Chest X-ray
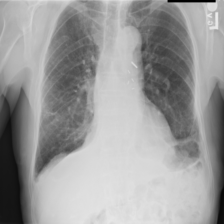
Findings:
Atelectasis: negative
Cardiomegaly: negative
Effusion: negative
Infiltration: negative
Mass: negative
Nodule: negative
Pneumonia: negative
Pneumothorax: negative
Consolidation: negative
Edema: negative
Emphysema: negative
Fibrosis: negative
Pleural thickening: negative
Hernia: negative